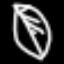
Label: leaf